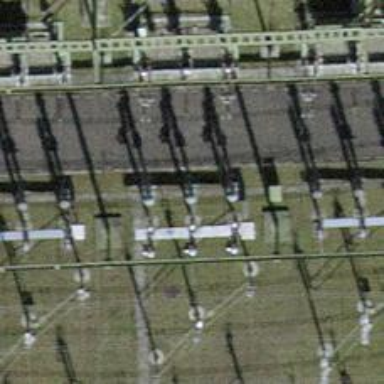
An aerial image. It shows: Bay for power lines.